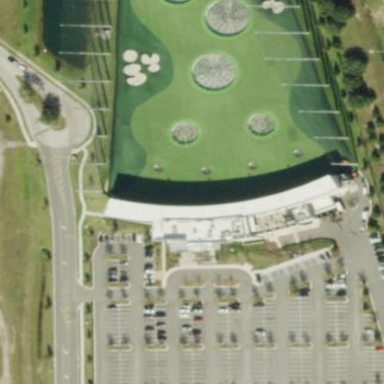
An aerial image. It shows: Golf sports centre.